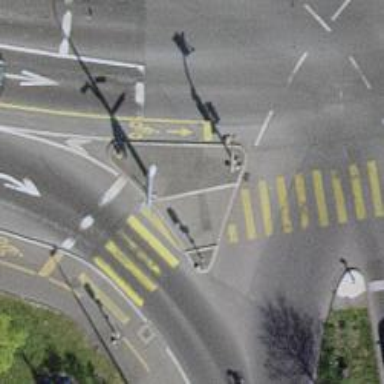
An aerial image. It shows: Asphalt footway leading to traffic island.